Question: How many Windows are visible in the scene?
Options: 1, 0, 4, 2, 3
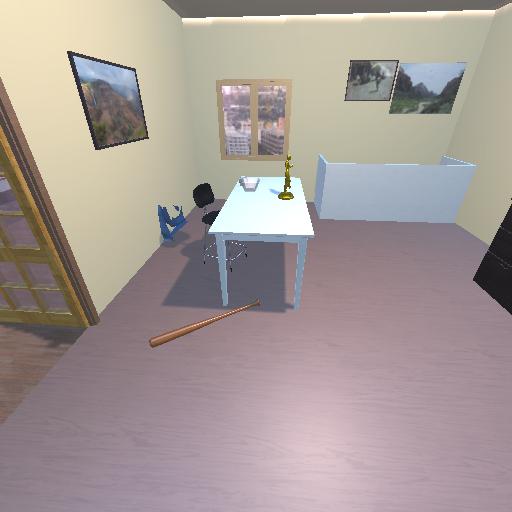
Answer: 1